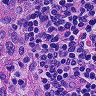
Metastatic tissue present: no